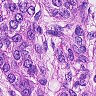
Metastatic tissue present: yes